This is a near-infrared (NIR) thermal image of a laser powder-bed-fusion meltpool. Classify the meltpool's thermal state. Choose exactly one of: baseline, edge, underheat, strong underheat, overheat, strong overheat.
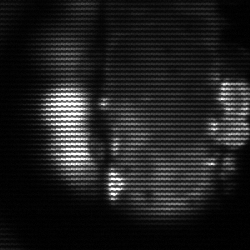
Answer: strong underheat